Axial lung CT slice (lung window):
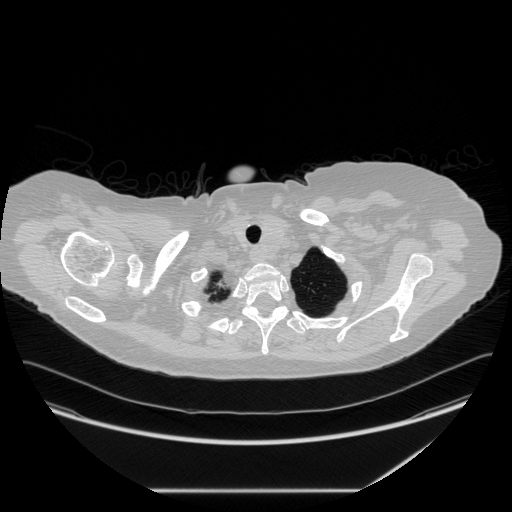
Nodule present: no